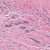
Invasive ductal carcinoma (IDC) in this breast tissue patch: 1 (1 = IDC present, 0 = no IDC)